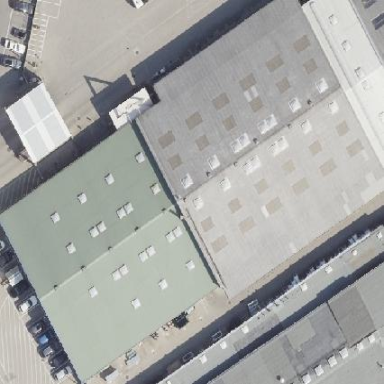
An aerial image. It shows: Part of the building is designated for retail.